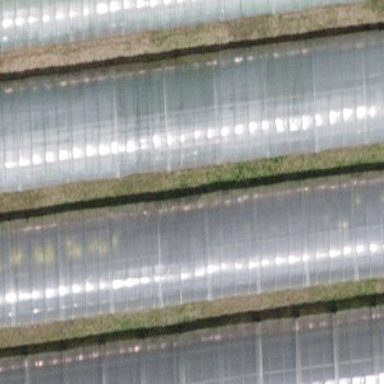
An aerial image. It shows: Greenhouse.